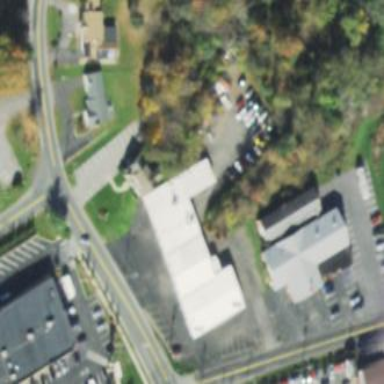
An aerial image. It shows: Building used as car repair shop.